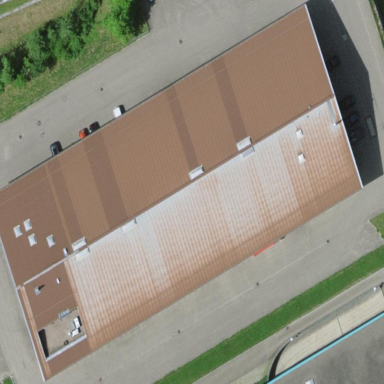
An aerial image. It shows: Commercial building.